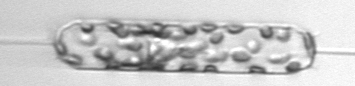
Label: Ditylum_brightwellii